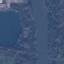
Label: River